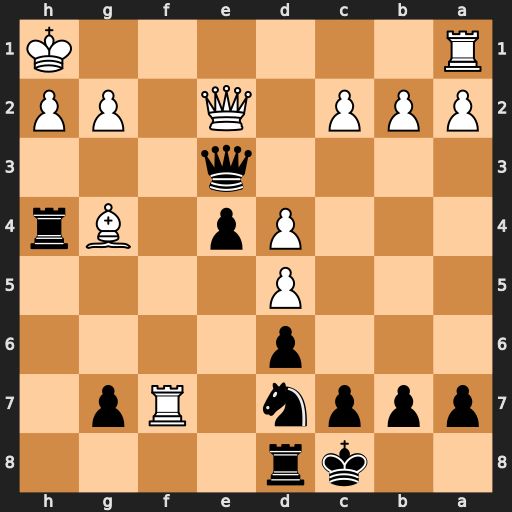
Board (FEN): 2kr4/pppn1Rp1/3p4/3P4/3Pp1Br/4q3/PPP1Q1PP/R6K
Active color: b
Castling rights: -
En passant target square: -
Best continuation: Rxh2+ Kxh2 Rh8+